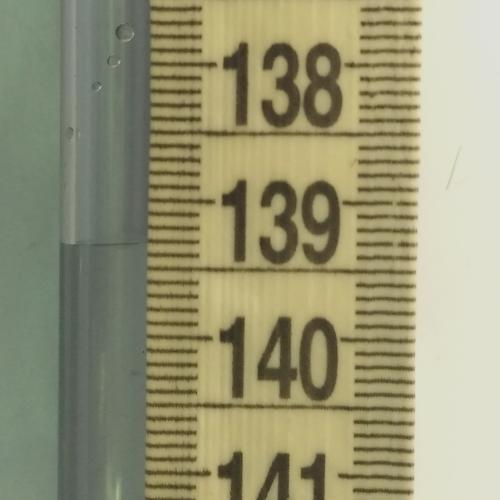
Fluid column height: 139.3 cm